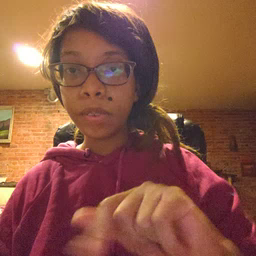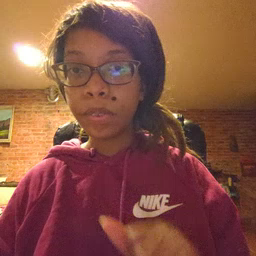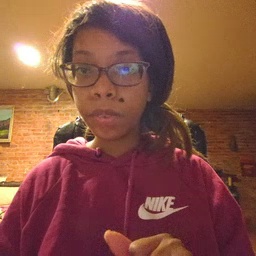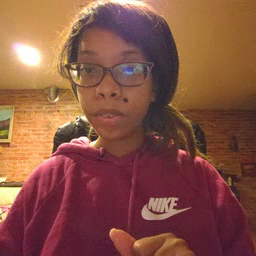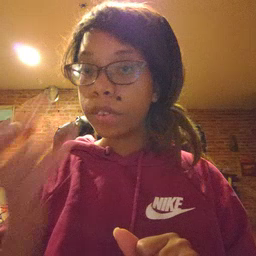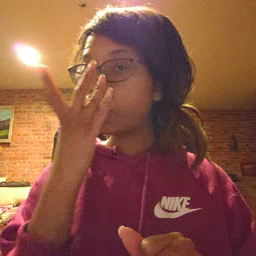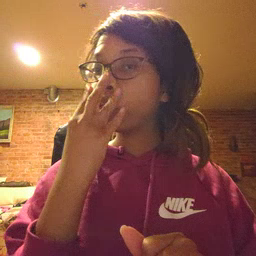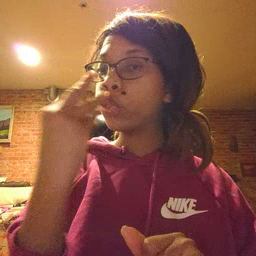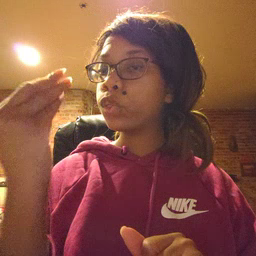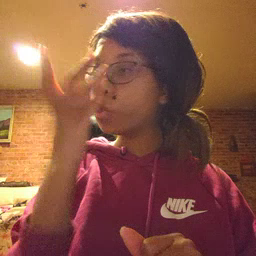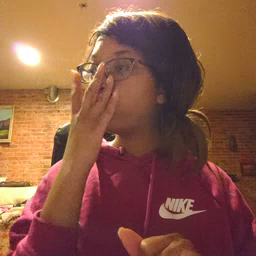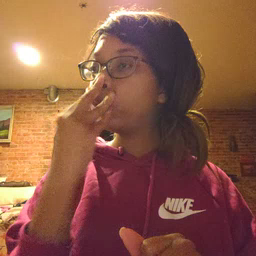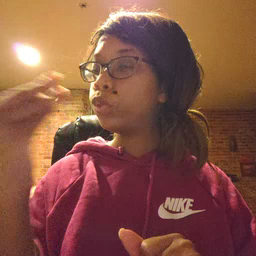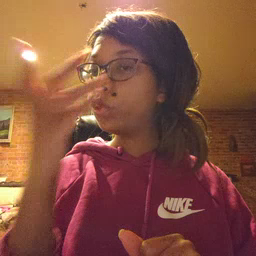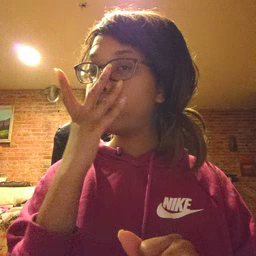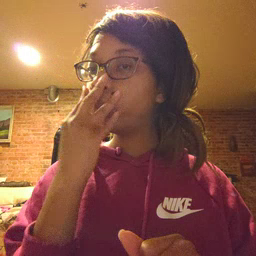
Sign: wolf